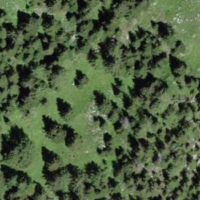
EUNIS habitat code: 43
Species observed at this site:
Astrantia major